Question: Okay below image is explaining everything.

i have also included the code for further explanation.
'''
Thread.CurrentThread.CurrentCulture = New CultureInfo(Session("Lang").ToString())
Dim rm As ResourceManager = New ResourceManager("TodayTimesheet.App_GlobalResources.Lang", Assembly.GetExecutingAssembly())
Dim ci As CultureInfo = Thread.CurrentThread.CurrentCulture
btnSubmit.Text = rm.GetString("Add", ci)
'''
Error message:
> An exception of type 'System.Resources.MissingManifestResourceException' occurred in mscorlib.dll but was not handled in user codeAdditional information: Could not find any resources appropriate for the specified culture or the neutral culture. Make sure "TodayTimesheet.App_GlobalResources.Lang.resources" was correctly embedded or linked into assembly "TodayTimesheet" at compile time, or that all the satellite assemblies required are loadable and fully signed.
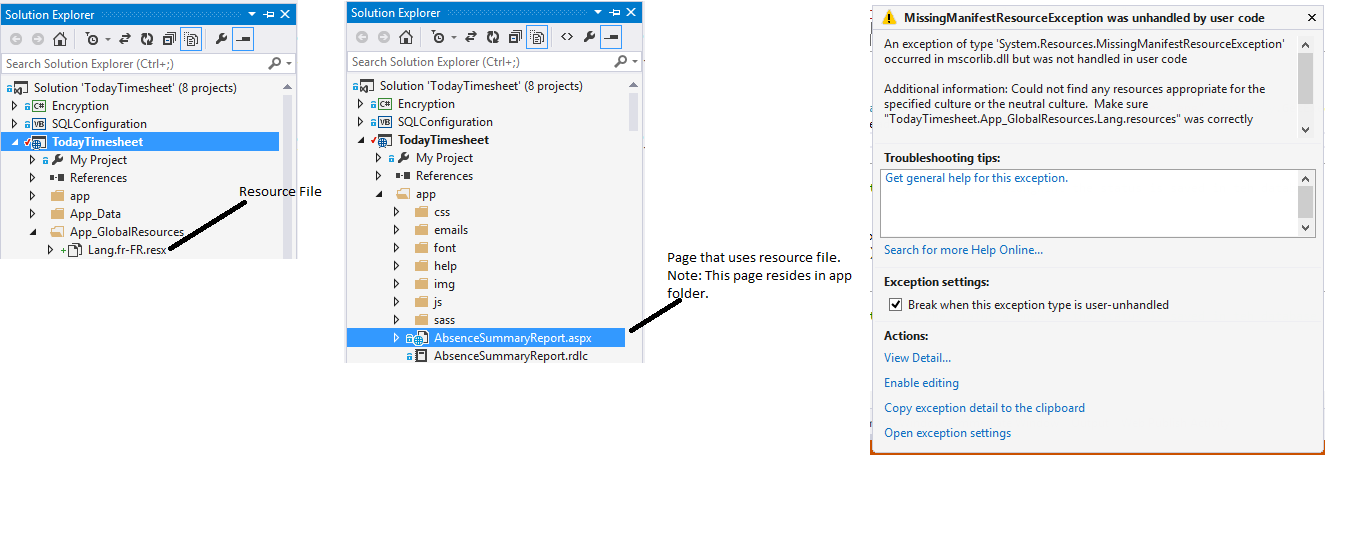
Answer: Nevermind ...
I have fixed the issue on my own by replacing the following line
'''
Dim rm As ResourceManager = New ResourceManager("TodayTimesheet.Lang", System.Reflection.Assembly.Load("TodayTimesheet"))
'''